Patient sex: M
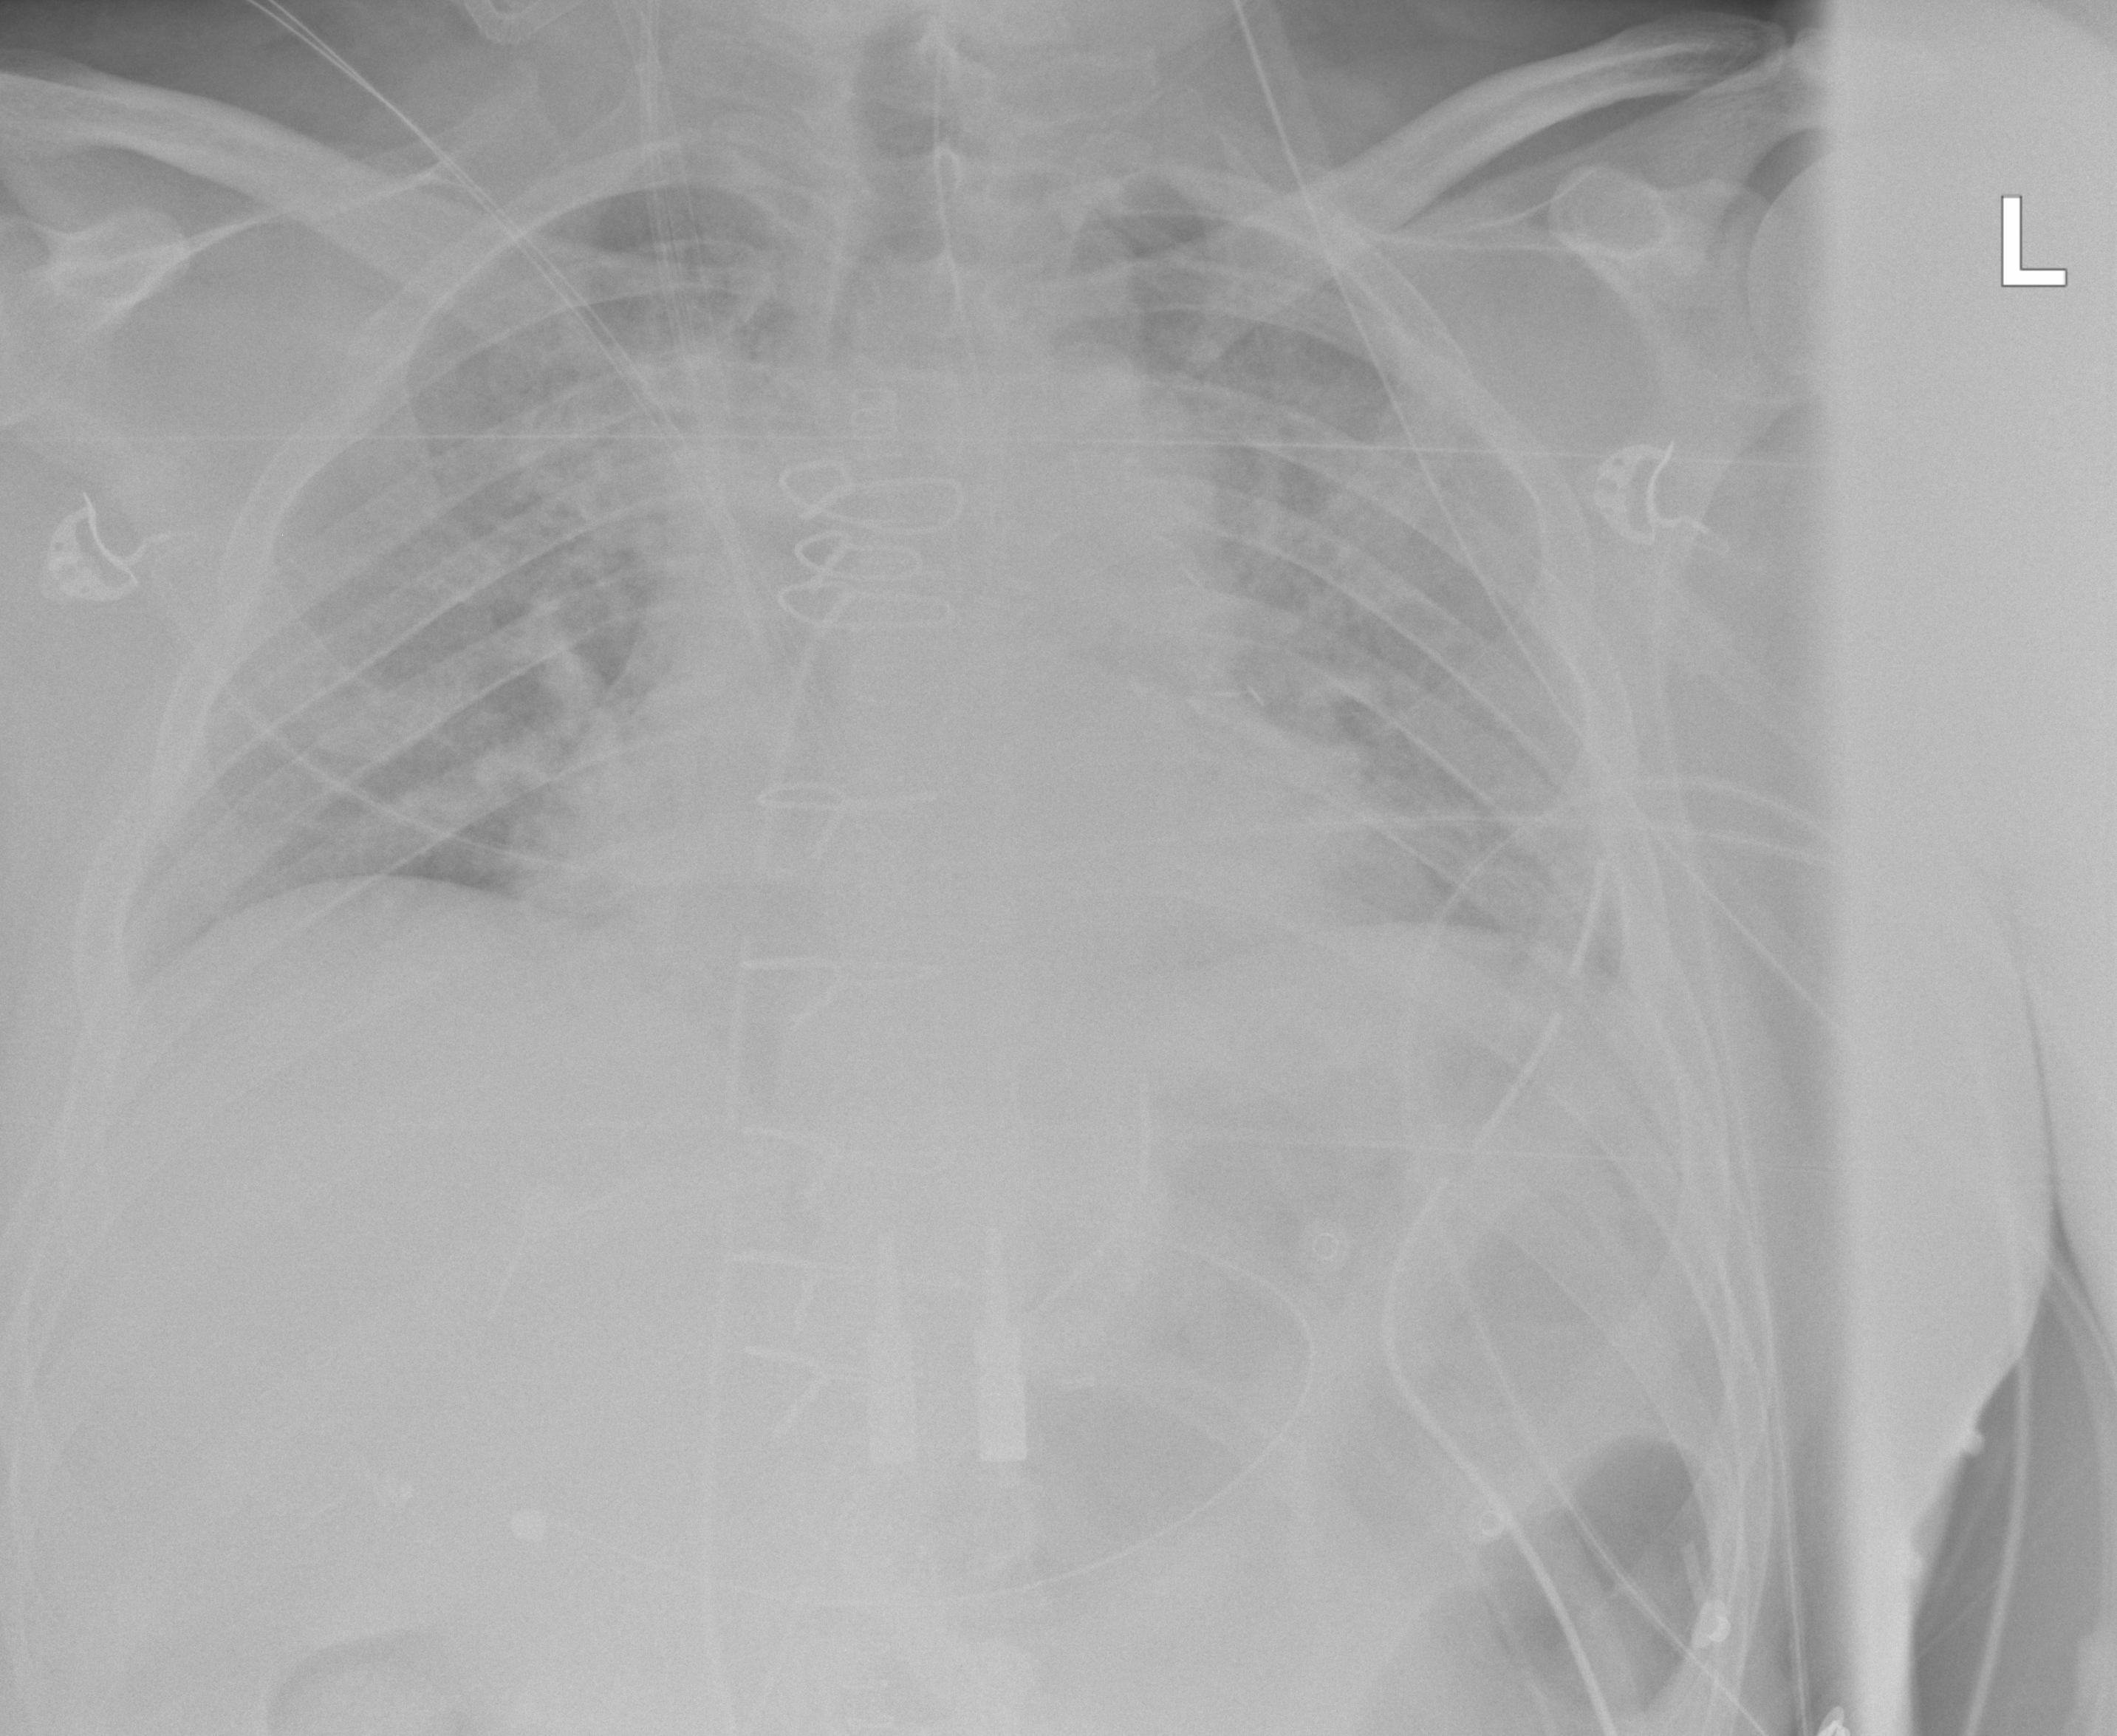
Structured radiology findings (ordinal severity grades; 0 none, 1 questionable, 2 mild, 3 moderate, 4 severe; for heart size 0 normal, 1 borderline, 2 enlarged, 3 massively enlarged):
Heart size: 1
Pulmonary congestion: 2
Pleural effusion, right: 0
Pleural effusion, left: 2
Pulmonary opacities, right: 2
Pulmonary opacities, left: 2
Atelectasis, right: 0
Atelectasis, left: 0